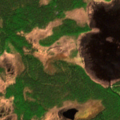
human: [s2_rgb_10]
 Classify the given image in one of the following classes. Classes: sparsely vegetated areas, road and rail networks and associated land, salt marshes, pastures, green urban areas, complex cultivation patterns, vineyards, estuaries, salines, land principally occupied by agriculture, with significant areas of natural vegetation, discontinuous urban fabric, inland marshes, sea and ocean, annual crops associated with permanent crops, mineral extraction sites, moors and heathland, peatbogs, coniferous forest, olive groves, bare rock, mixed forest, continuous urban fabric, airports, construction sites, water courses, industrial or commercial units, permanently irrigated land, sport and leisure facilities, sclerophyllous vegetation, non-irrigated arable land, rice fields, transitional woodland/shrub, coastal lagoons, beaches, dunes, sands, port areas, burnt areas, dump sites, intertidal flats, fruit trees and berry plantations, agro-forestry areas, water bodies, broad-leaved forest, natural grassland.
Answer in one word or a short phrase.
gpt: coniferous forest, mixed forest, transitional woodland/shrub, water bodies